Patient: sex F, age 41
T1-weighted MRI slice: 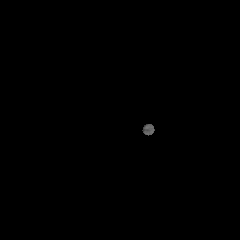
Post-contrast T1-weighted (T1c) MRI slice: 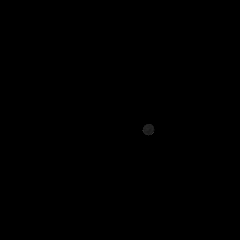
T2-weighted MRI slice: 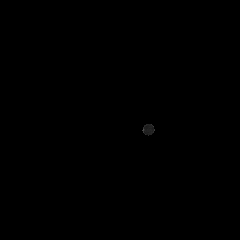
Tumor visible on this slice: no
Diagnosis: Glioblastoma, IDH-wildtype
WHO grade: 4